Question: I'm having a small issue with my html layout .
When i have content - it works properly :
<URL>
but when i have no content . the "wrap" height becomes 0 and the header and footer comes together.
e.g : <URL>
When there is no content or little content . i want the header at the top , followed by the full size wrap and the footer at the bottom of the page.
Any ideas how to do this ?
e.g :

CSS :
'''
html, body
{
height:auto;
background-color:grey;
position:relative;
margin:0;
}
#header
{
position:absolute;
width:auto;
min-width:100%;
height:75px;
background-color:yellow;
}
#wrap
{
position:relative;
width:auto;
min-width:100%;
height:auto;
background-color:blue;
margin:75px 0 0 0;
}
footer
{
position:absolute;
width:auto;
min-width:100%;
height:50px;
background-color:black;
}
'''
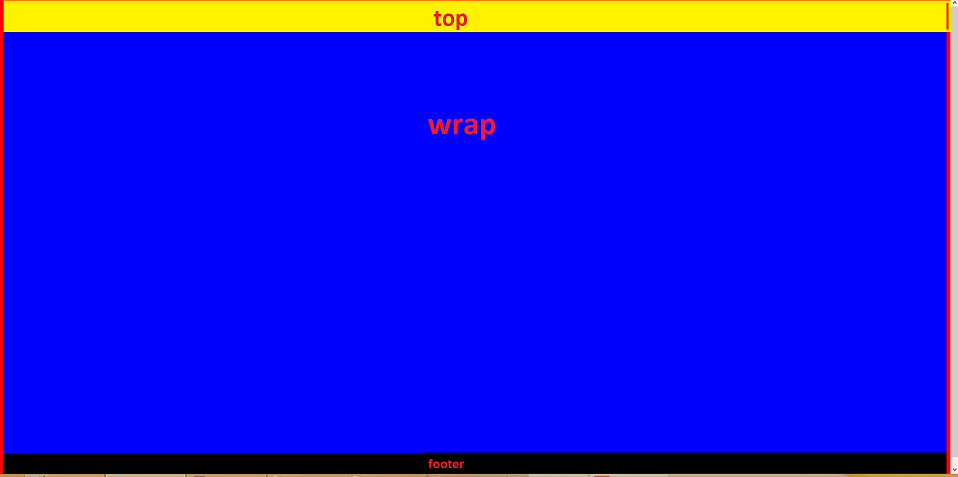
Answer: You could use jquery for this.
'''
var headerH = $('#header').height();
var footerH = $('footer').height();
var windowH = $(window).height();
$('#wrap').css({
'minHeight': (windowH - (headerH + footerH)) + 'px'
});
'''
I made some changes in your html/css though.
Check the fiddle:
<URL>